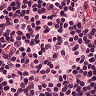
Metastatic tissue present: no